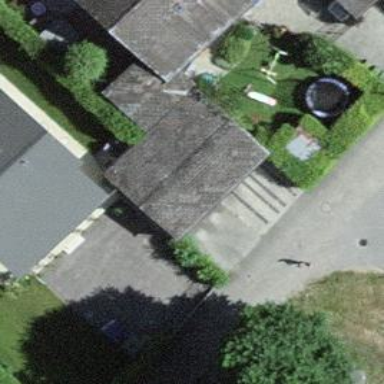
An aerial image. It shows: Garage.